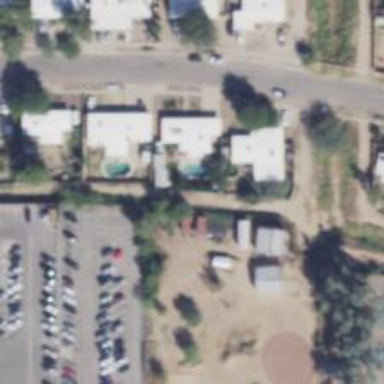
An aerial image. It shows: Alleyway designated as service road.